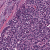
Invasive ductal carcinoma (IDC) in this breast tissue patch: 1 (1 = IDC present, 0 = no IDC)